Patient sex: F
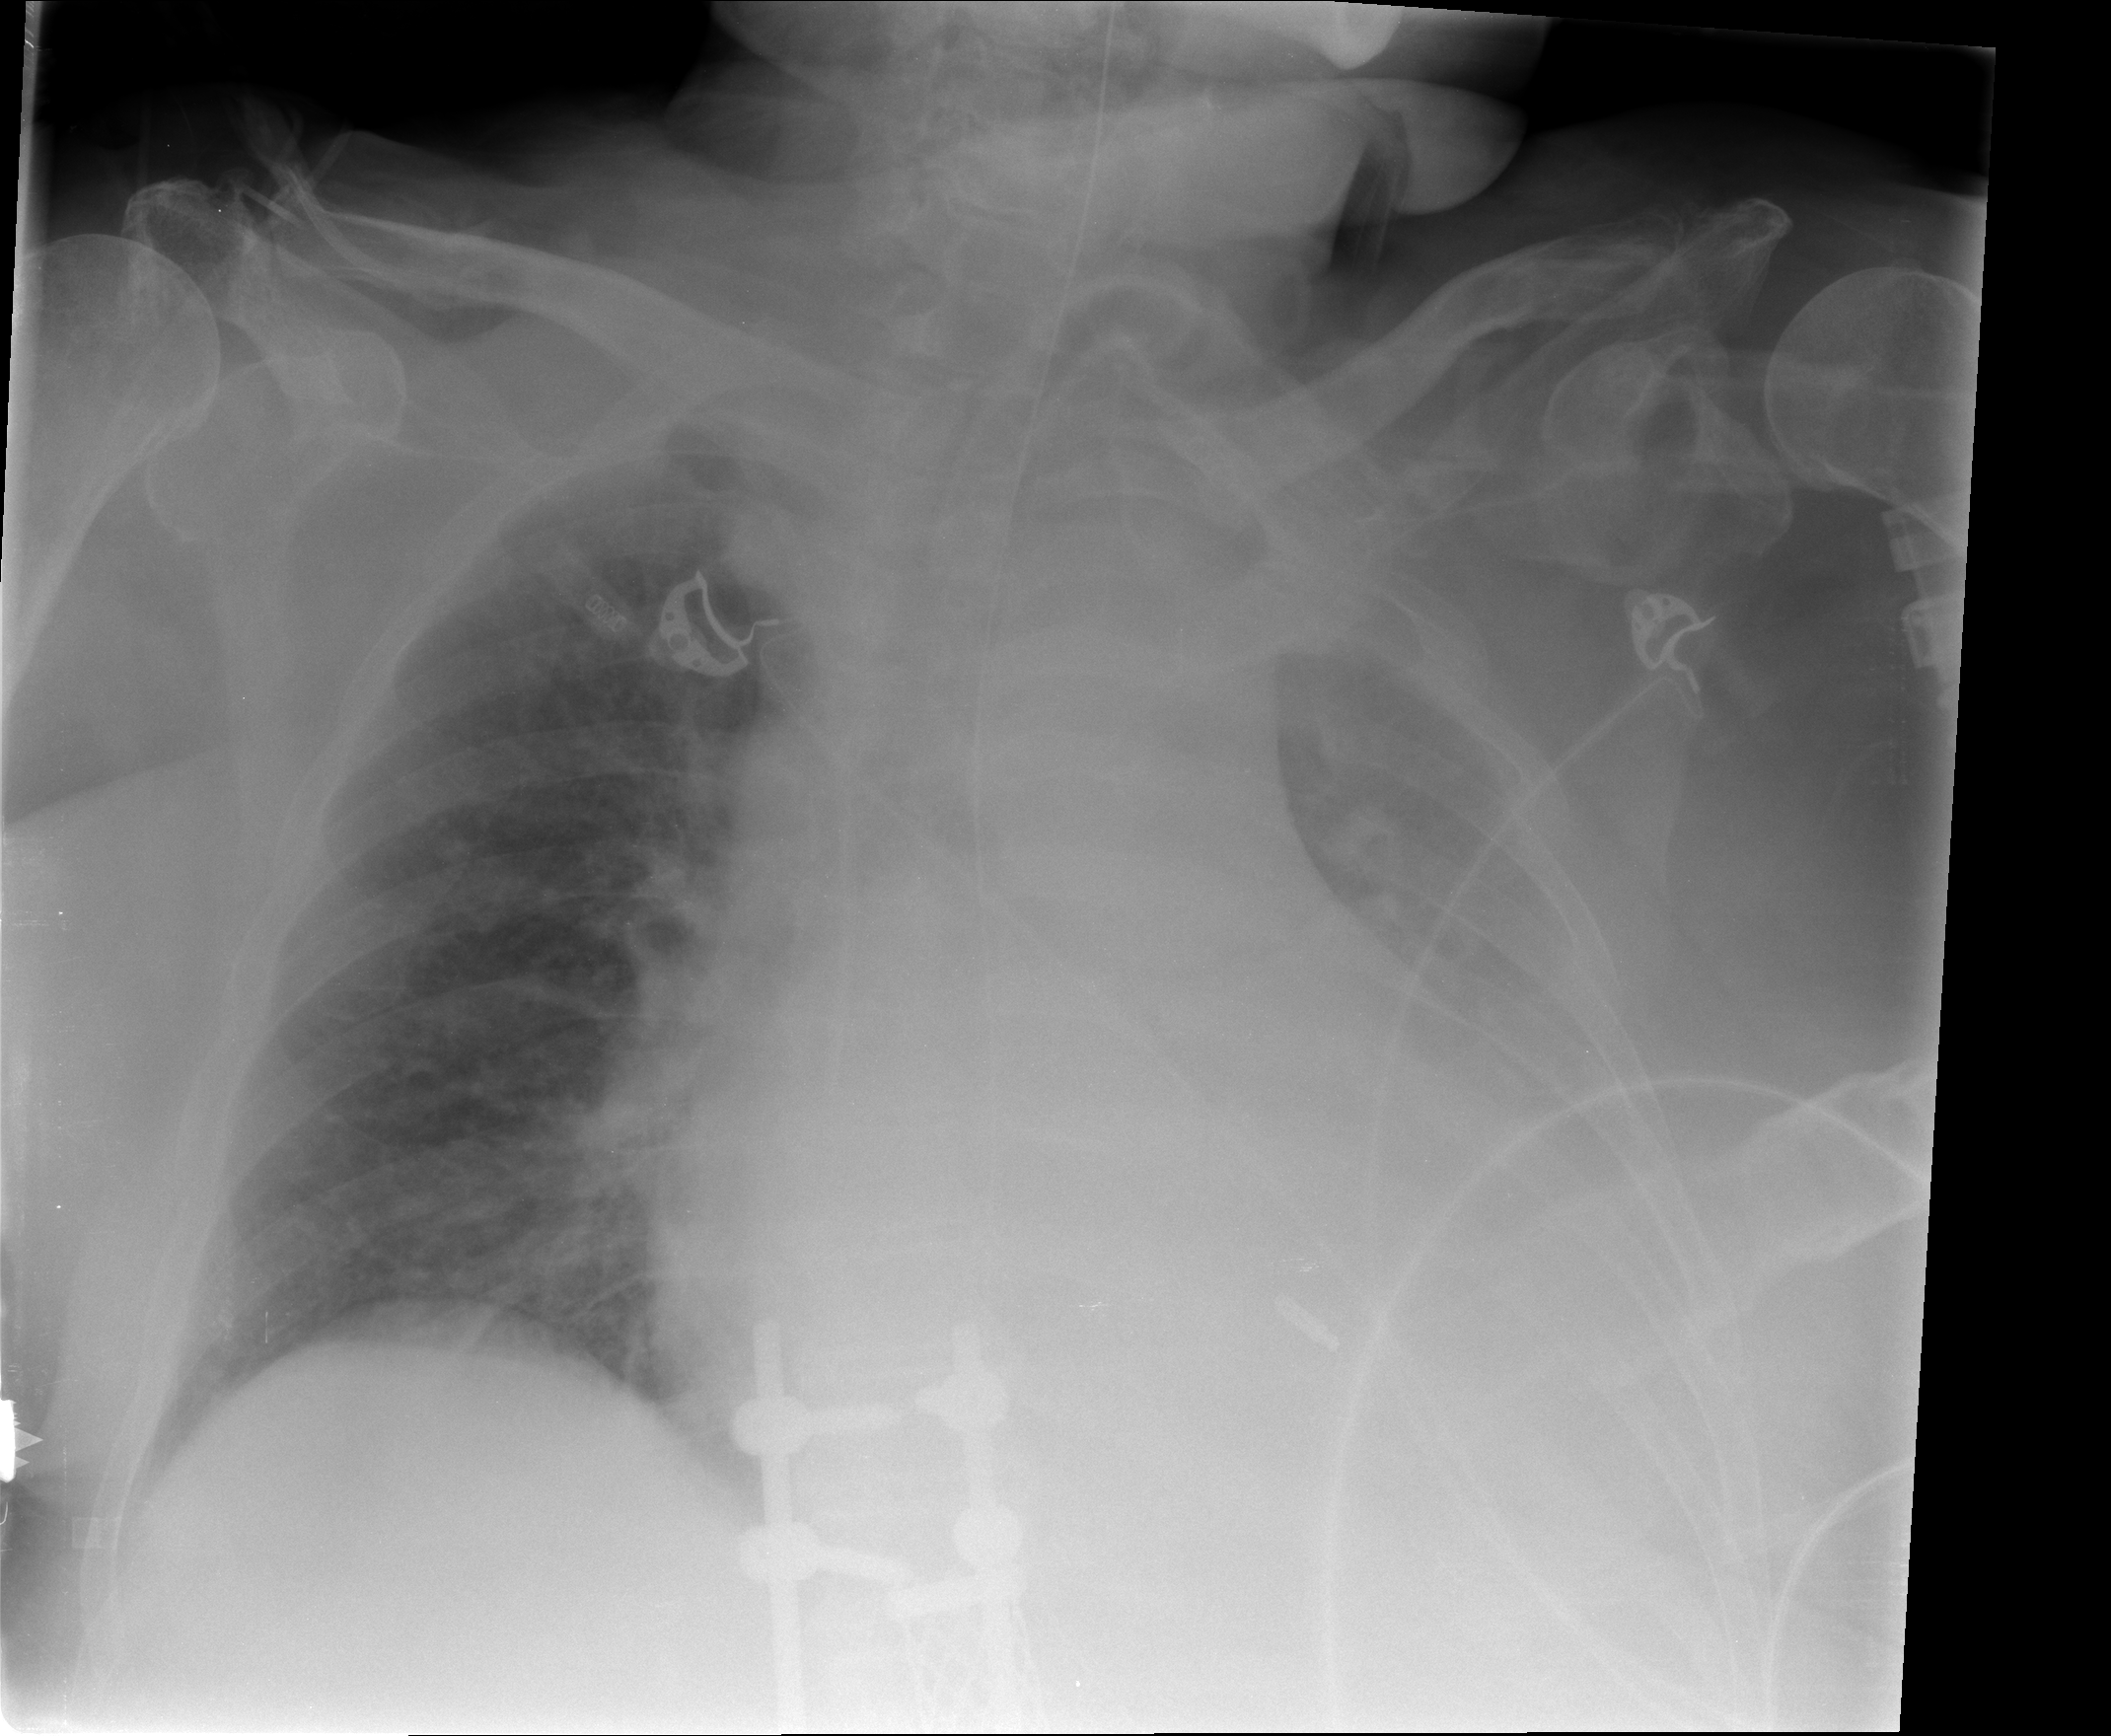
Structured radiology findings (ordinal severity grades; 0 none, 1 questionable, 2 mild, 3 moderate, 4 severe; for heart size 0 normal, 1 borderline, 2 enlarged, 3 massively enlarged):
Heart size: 2
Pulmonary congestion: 2
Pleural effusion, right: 0
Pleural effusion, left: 3
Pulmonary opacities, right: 0
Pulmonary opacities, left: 0
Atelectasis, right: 0
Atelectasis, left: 3